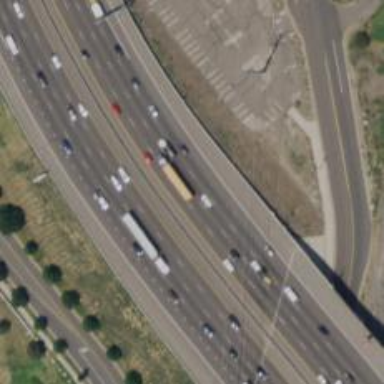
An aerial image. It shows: Asphalt motorway.